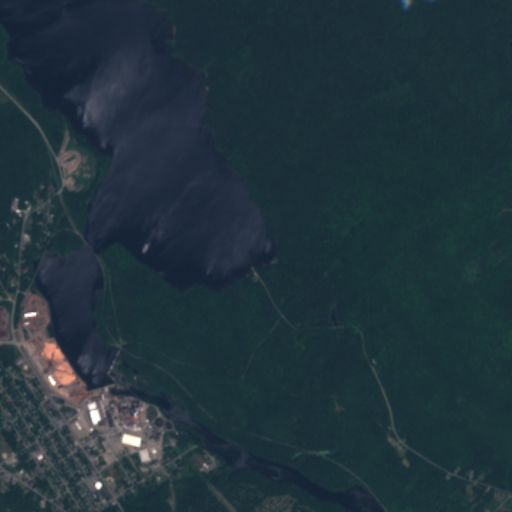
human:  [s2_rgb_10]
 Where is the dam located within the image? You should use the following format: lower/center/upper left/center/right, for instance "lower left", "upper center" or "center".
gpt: The dam is located in the lower left of the image.
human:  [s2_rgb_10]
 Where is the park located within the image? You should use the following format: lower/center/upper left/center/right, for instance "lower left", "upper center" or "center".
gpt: The park is located in the lower left of the image.
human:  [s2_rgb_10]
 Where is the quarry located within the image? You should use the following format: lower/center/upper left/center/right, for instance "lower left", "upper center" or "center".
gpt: The quarry is located in the lower right of the image.
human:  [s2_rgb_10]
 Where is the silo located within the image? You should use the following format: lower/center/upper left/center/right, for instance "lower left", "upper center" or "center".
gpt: The silo is located in the lower left of the image.
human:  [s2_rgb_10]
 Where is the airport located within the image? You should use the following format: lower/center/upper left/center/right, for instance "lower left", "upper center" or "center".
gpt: There is no airport in the image.